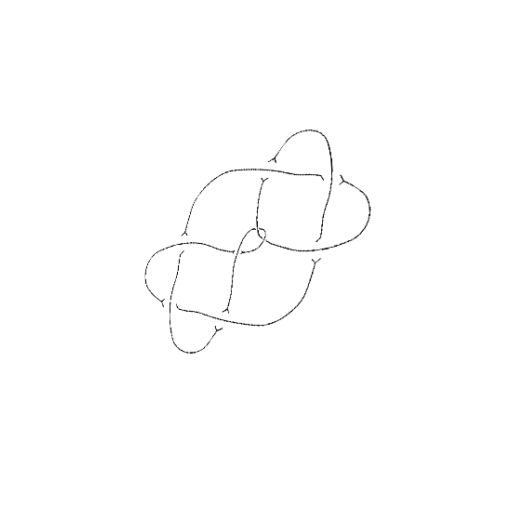
Crossing number: 9